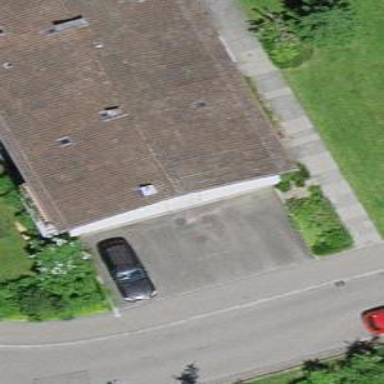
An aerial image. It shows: Gabled roof adorns the apartments building.